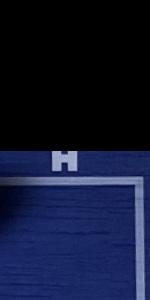
Label: Empty